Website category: sports
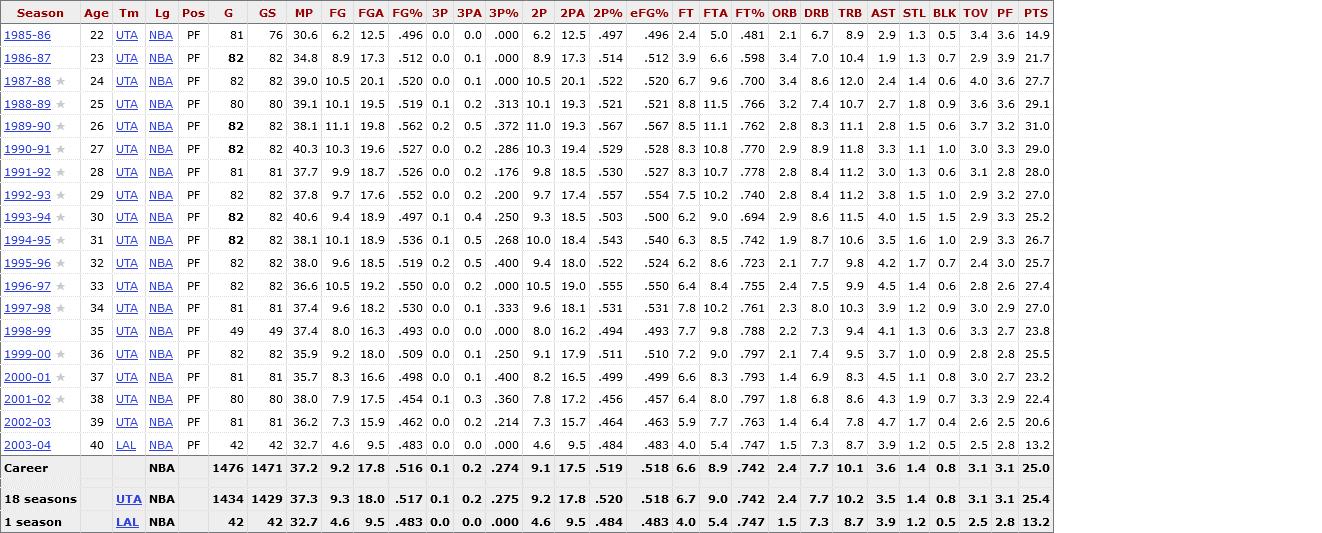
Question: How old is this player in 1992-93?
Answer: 29

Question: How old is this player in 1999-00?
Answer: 36

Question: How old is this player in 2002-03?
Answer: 39

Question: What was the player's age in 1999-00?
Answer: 36

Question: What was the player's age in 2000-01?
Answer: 37

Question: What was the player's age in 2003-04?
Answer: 40

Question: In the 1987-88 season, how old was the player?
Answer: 24

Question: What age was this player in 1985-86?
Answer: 22

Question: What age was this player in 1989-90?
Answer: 26

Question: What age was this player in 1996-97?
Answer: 33

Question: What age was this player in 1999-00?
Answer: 36

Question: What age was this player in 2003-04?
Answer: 40

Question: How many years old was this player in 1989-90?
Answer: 26

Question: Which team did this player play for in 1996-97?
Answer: UTA

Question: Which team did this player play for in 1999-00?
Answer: UTA

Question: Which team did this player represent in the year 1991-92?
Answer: UTA

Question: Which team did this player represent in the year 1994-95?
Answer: UTA

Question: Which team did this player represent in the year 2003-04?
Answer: LAL

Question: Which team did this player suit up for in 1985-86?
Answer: UTA

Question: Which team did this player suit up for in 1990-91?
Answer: UTA

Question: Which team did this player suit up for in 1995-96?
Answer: UTA

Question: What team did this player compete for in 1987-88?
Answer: UTA

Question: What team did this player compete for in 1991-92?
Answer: UTA

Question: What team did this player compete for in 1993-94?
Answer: UTA

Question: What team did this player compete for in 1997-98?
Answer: UTA

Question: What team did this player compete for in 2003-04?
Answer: LAL

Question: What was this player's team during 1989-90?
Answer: UTA

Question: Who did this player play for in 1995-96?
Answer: UTA

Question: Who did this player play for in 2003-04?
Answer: LAL

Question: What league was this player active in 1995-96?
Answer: NBA

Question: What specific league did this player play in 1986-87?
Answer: NBA

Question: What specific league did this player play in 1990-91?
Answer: NBA

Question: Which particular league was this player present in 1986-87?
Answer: NBA

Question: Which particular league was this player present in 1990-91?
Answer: NBA

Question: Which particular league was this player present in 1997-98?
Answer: NBA

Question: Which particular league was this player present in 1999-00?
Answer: NBA

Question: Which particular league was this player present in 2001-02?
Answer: NBA

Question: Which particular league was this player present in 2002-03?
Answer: NBA

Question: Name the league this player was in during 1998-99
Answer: NBA

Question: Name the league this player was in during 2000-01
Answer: NBA

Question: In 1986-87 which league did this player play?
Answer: NBA

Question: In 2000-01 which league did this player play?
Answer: NBA

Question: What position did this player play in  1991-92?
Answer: PF

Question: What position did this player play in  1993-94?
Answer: PF

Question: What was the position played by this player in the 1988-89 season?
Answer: PF

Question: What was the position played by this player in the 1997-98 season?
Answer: PF

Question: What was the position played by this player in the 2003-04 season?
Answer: PF

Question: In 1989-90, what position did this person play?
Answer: PF

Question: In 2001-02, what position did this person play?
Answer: PF

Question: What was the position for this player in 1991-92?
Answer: PF

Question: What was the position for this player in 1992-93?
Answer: PF

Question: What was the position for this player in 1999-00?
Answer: PF

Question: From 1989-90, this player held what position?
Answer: PF

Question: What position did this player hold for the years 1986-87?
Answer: PF

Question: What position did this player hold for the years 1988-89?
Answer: PF

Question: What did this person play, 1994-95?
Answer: PF

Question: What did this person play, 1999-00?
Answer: PF

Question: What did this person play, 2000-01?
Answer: PF

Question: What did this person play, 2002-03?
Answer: PF

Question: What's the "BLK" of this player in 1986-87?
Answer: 0.7

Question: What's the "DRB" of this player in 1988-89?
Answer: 7.4

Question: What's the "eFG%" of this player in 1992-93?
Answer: .554

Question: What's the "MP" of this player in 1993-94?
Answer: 40.6

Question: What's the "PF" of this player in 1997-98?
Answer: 2.9